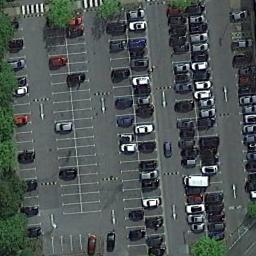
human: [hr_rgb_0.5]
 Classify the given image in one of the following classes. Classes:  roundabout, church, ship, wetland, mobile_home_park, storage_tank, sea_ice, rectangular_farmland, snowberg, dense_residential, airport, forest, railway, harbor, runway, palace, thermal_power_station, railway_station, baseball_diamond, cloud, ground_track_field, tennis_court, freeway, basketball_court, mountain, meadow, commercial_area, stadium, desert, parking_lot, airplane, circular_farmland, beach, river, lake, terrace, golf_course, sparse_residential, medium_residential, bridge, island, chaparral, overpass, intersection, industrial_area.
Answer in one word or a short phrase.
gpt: parking_lot